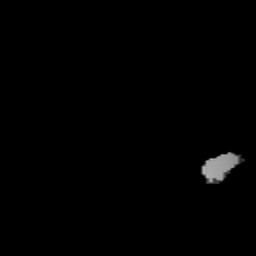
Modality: T2w
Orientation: coronal
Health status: healthy
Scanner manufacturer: siemens
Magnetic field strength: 3 T
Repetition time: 10.6 s
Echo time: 0.092 s